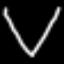
Label: diamond